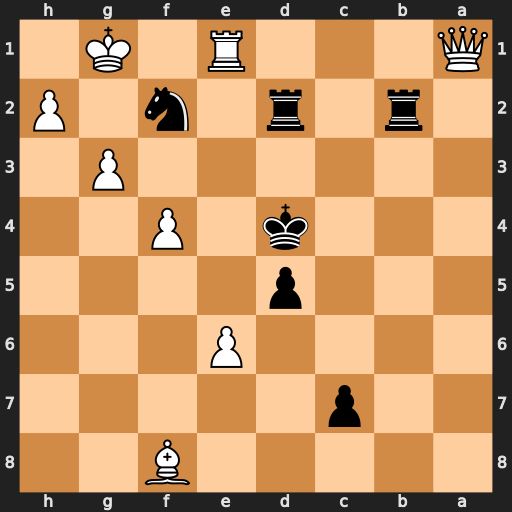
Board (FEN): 5B2/2p5/4P3/3p4/3k1P2/6P1/1r1r1n1P/Q3R1K1
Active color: b
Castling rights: -
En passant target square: -
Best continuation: Nh3+ Kf1 Rf2#